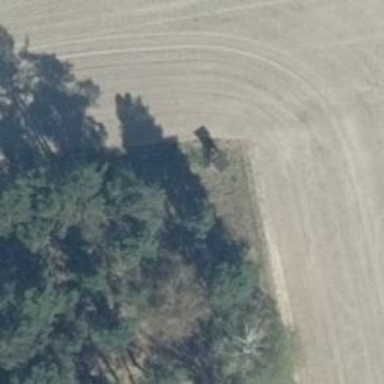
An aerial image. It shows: Hunting stand.